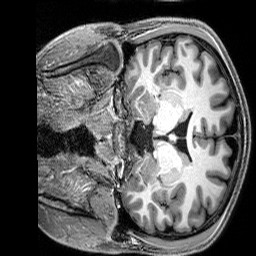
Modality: T1w
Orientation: coronal
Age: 26
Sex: male
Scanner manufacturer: siemens
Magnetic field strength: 3 T
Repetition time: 2.8 s
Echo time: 0.00212 s